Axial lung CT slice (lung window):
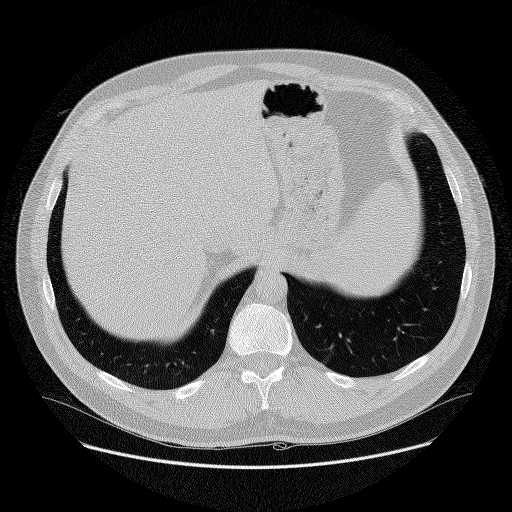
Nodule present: no